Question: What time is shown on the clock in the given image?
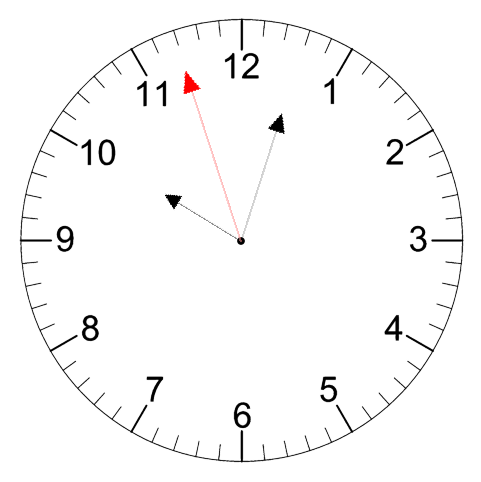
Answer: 10:02:57